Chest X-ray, PA view. Patient: 66 years old, sex M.
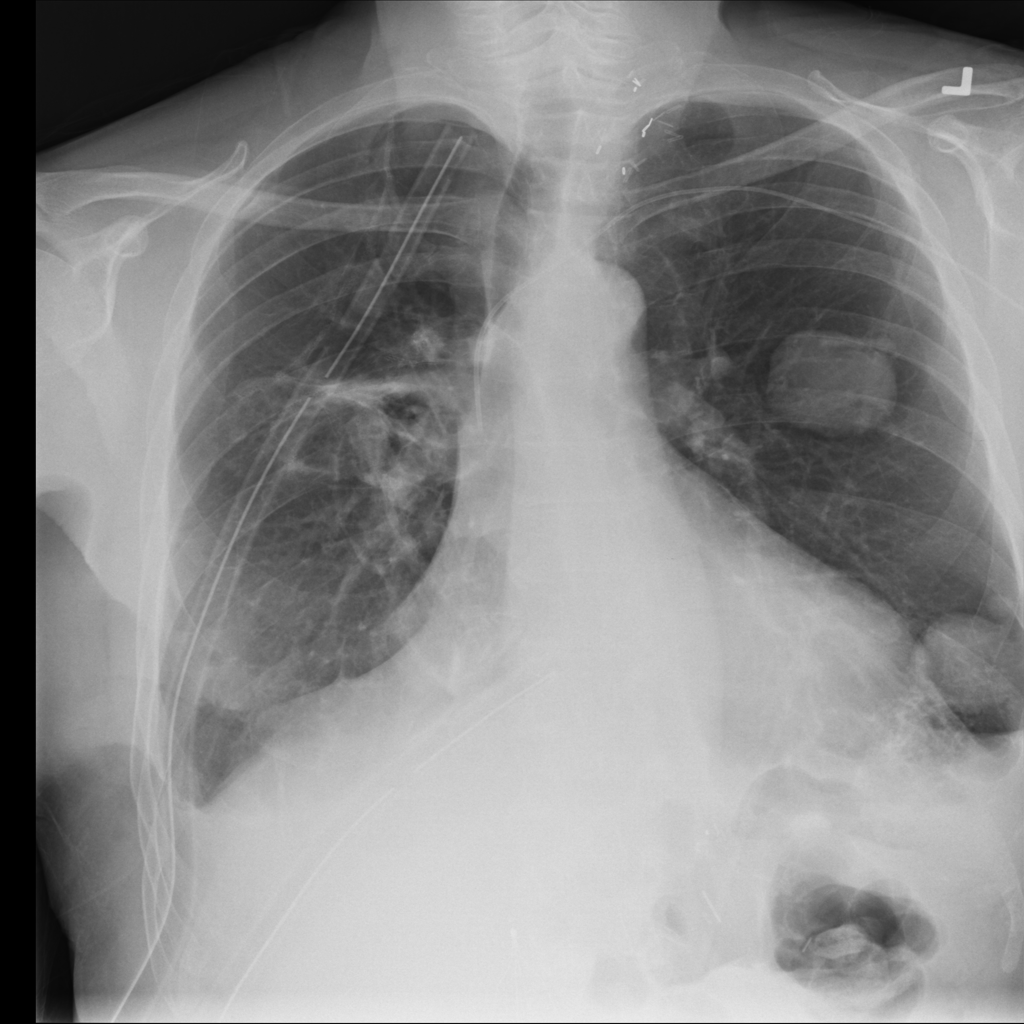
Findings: No Finding